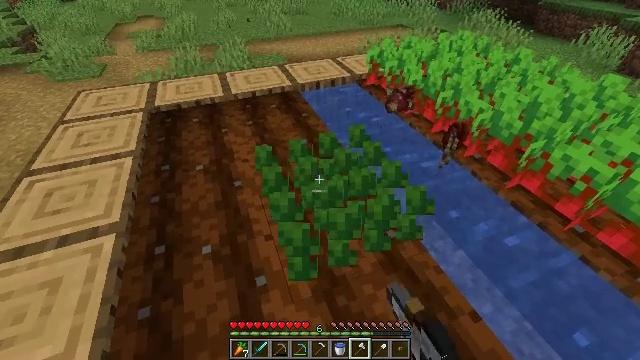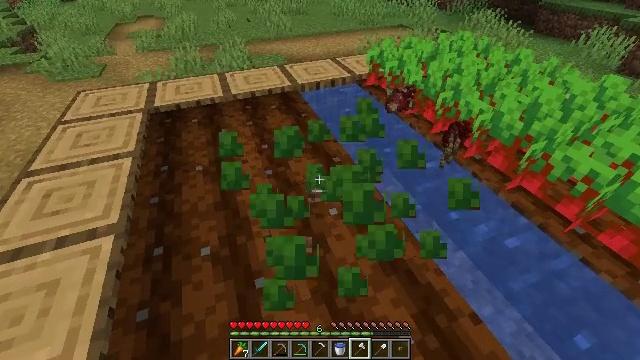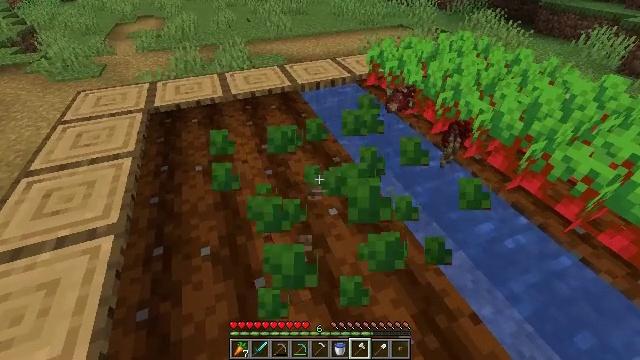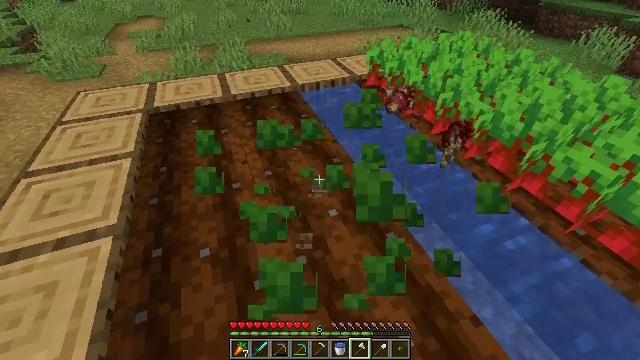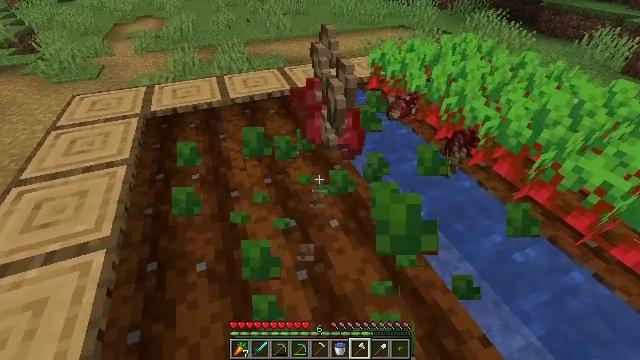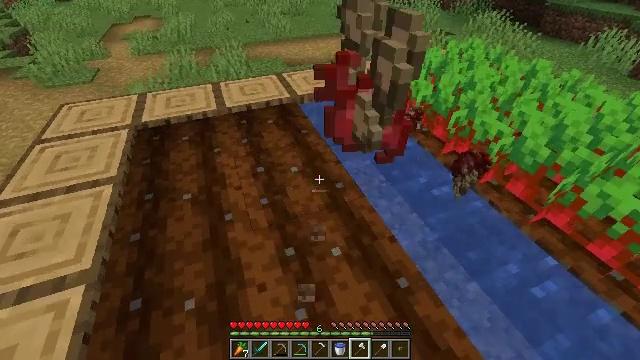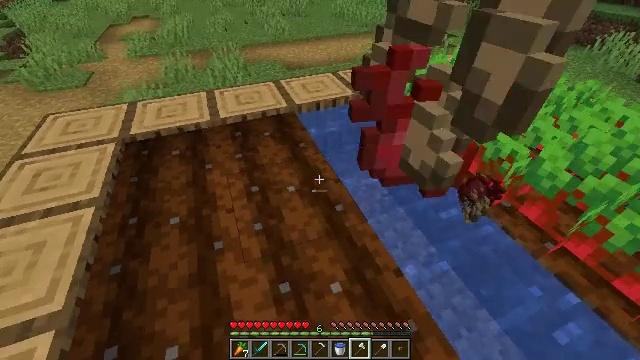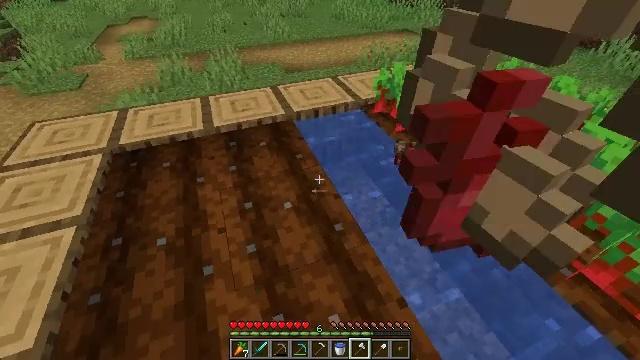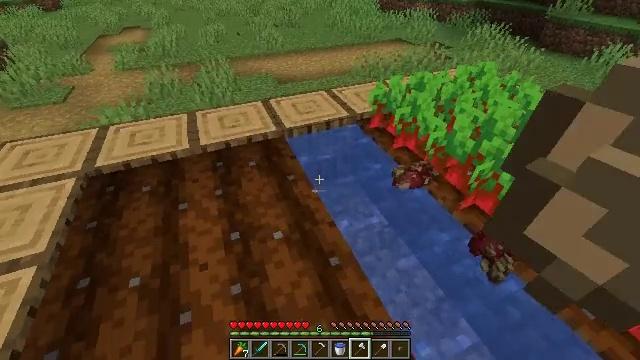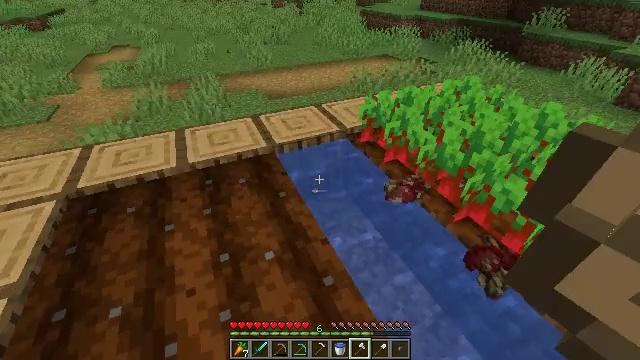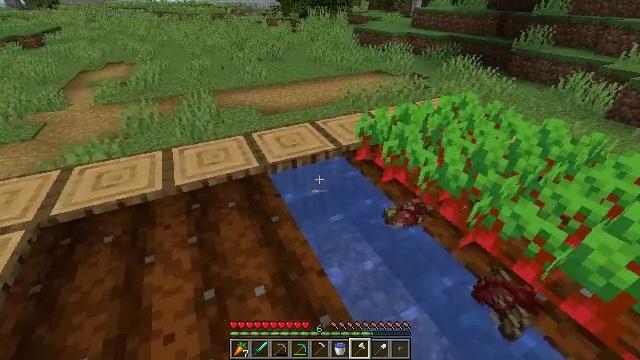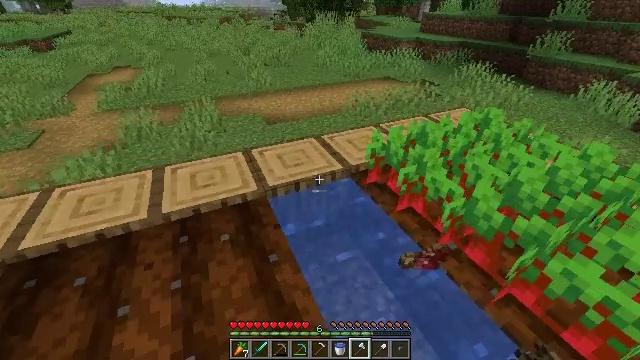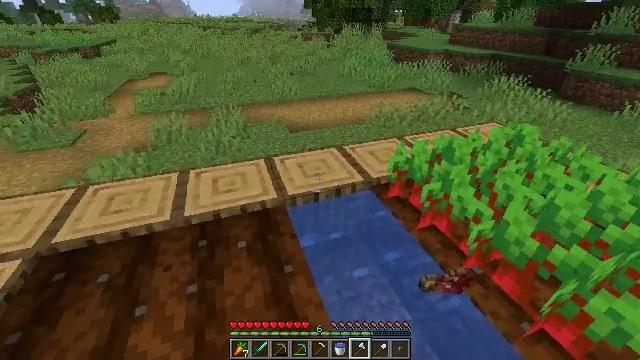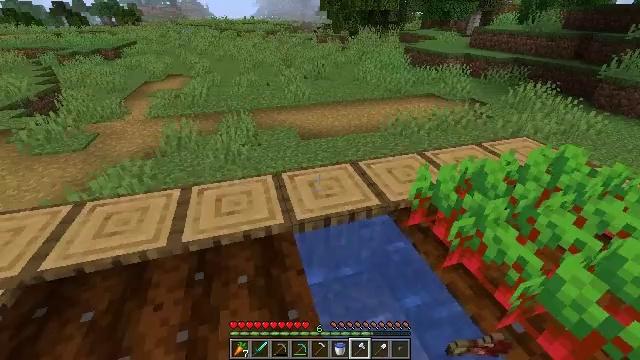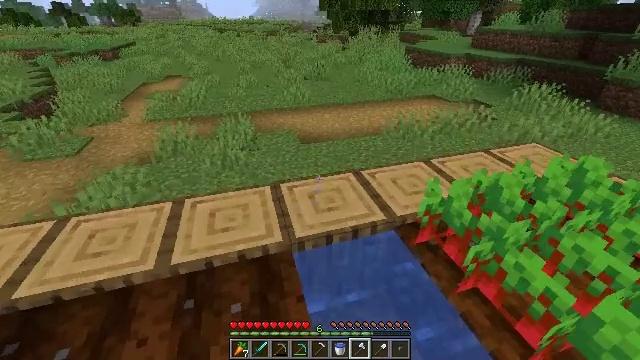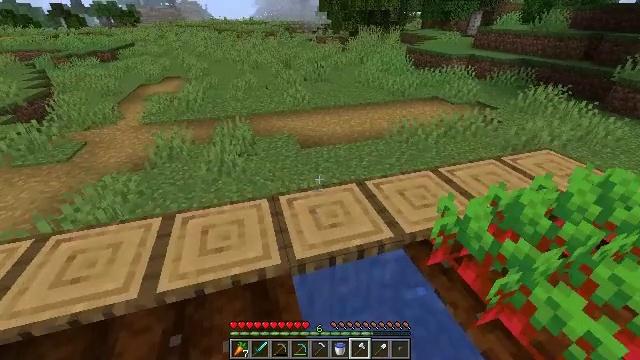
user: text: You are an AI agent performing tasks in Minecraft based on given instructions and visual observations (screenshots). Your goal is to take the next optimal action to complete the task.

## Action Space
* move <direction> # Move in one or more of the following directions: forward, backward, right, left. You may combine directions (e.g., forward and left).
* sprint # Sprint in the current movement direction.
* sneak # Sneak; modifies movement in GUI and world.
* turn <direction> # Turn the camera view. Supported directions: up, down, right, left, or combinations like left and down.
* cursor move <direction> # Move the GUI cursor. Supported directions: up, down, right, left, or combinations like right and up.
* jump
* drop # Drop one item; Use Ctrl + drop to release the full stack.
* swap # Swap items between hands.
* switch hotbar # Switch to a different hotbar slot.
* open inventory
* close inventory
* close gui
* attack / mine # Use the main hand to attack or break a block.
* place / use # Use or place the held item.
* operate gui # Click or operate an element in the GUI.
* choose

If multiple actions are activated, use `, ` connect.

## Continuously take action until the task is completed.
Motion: motion action
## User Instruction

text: Harvest the mature beetroots.
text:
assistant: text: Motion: attack / mine
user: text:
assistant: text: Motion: no_op
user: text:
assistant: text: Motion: move forward
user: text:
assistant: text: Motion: move forward
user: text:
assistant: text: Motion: move forward
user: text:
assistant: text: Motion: move forward
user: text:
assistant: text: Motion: move forward
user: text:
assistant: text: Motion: move forward, turn right and up
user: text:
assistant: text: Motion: move forward, turn right and up
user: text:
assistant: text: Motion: move forward, turn right and up
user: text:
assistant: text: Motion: move forward, turn left
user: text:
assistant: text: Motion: move forward, turn left and up
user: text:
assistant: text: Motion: move forward, turn left
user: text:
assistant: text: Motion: move forward
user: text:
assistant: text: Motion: move forward
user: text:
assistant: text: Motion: move forward
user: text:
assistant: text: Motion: move forward
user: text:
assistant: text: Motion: move forward, turn left
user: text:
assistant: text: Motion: move forward
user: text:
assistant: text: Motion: move forward
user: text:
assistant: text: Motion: move forward
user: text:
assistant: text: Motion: move forward, turn right
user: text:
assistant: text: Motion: move forward, turn right
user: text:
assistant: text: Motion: move forward, turn right
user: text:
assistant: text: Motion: move forward, turn right
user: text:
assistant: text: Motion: move forward, turn right
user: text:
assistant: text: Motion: move forward, turn right
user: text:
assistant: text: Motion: move forward, turn right
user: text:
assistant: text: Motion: move forward, turn right
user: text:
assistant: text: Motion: move forward, turn right